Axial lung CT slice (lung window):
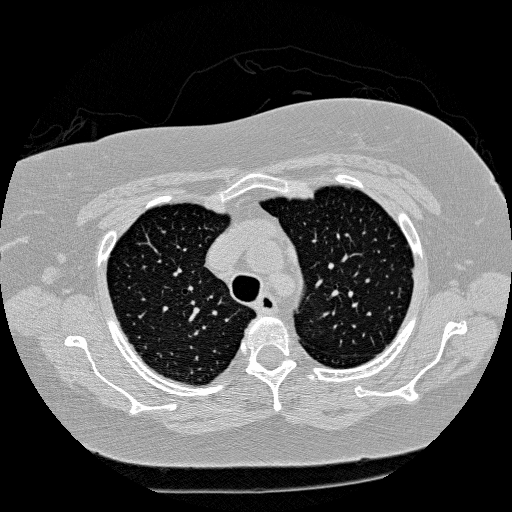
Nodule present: no